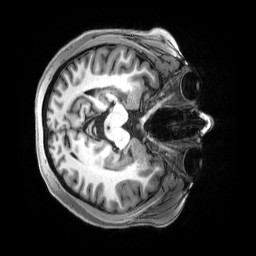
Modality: T1w
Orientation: axial
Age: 28
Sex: female
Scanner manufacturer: siemens
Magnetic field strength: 3 T
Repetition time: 2.5 s
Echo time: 0.00222 s